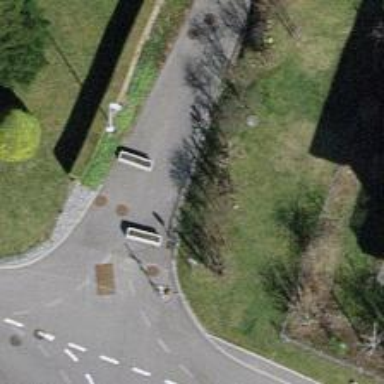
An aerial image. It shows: Concrete bollard made of concrete in the form of block.